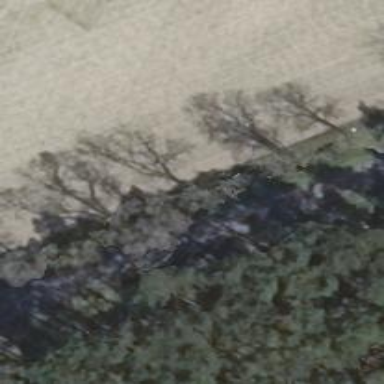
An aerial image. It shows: Row of deciduous broadleaved trees.